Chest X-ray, AP view. Patient: 43 years old, sex F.
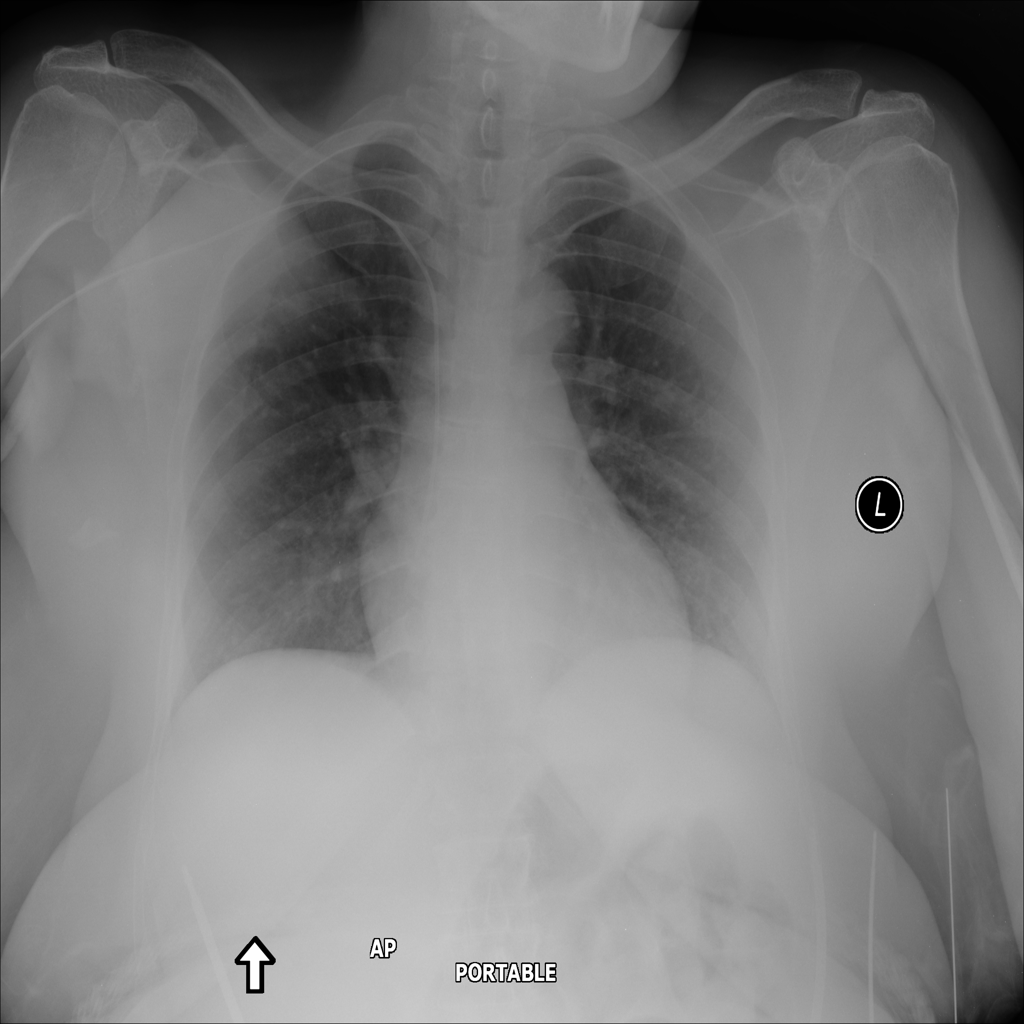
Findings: No Finding